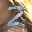
Label: 2